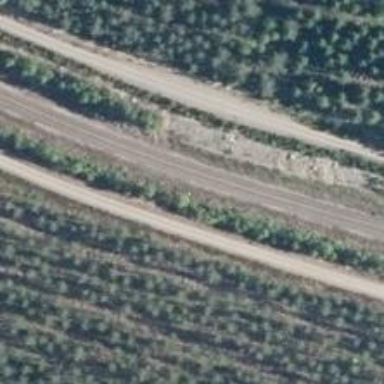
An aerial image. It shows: Continuous rail track.